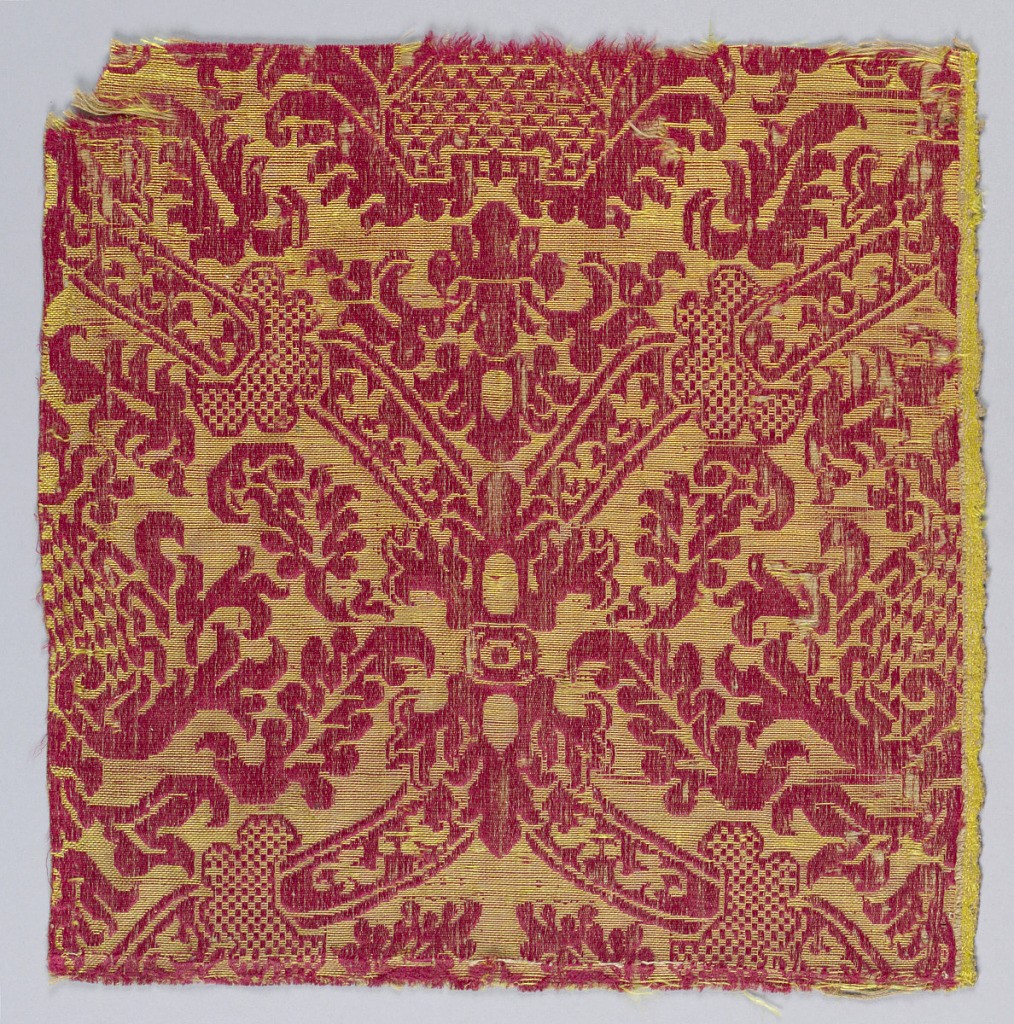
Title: Fragment
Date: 17th century
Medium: silk, linen Technique: combination of two integrated structures
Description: Fragment with an incomplete pattern of a large-scale symmetrical design. Broad scrolling bands meet in the center are joined by a palmette motif. From center bands curve outward to form ogives. Leaves and incomplete pomegranate buds between bands.